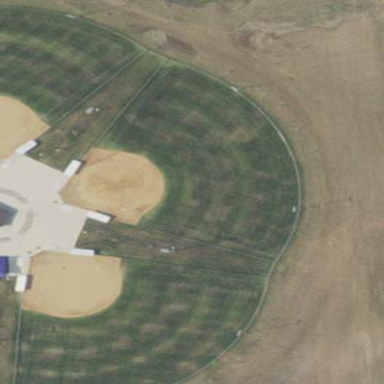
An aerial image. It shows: Softball pitch for leisure land activities.